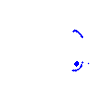
Particle: pion